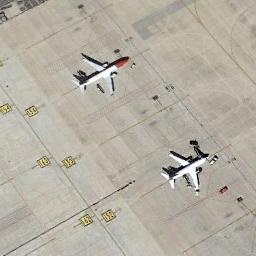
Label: airplane